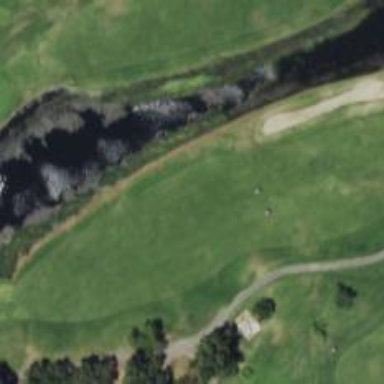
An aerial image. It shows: Golf fairway in the image.